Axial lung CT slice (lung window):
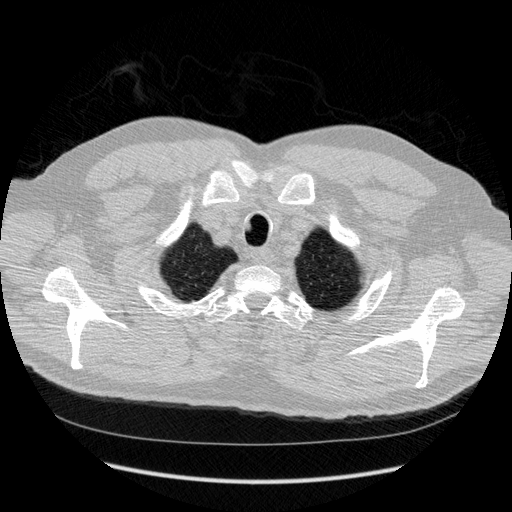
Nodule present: no